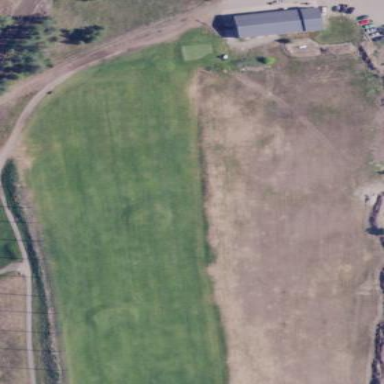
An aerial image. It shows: Grassy area used as driving range for golf.